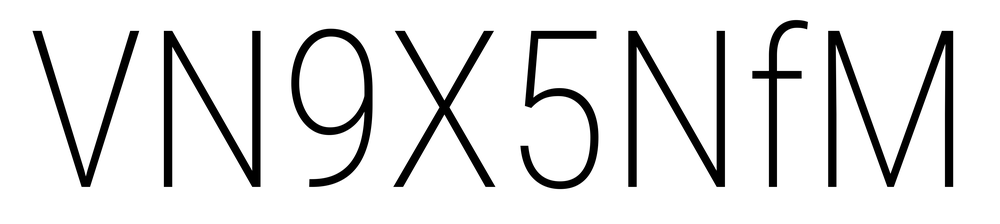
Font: Roboto_Condensed_ExtraLight